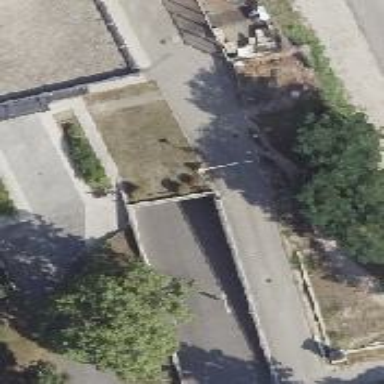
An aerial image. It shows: Parking entrance with concrete surface.